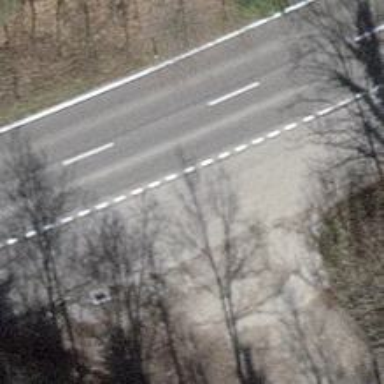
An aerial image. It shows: Paved cycleway.